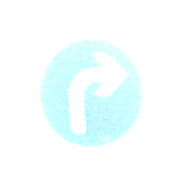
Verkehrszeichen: VorgeschriebeneFahrtrichtungRechts
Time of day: MorningAfternoon
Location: Outdoor (Suburban)
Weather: PartlyCloudy
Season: NotSpecified
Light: Natural